Question: I'm trying to make the maze generator from the game Pengo in java and I have some troubles.
I have a class "Cellule" which means Cell in english (sorry I'm french and I didn't think to ask questions to you guys)
'''
public class Cellule{
int x;
int y;
int val;
public Cellule(int x,int y,int val)
{
this.x=x;
this.y=y;
this.val=val;
}
public int getX() {
return x;
}
public void setX(int x) {
this.x = x;
}
public int getY() {
return y;
}
public void setY(int y) {
this.y = y;
}
public int getVal() {
return val;
}
public void setVal(int val) {
this.val = val;
}
}
'''
Then I have a class "Plateau" which means board which contains my cell tab and all the functions to initialise and generate the maze
'''
public class Plateau {
Cellule[][] tab;
int m,n; //doivent etre des nombres impaires/ must be odd numbers
Cellule curPosVer;
Cellule curPosGen;
int verifX;
int verifY;
public Plateau(int m, int n){
if(m%2==1 && n%2==1){
this.tab = new Cellule[m][n];
this.m=m;
this.n=n;
this.curPosGen=new Cellule(m-1,0,9);
this.curPosVer=new Cellule(m-1,0,9);
this.verifX=0;
this.verifY=0;
}
else{
System.out.println("Les nombre m et n doivent etre des nombres impaires");
}
}
void initPlateau(){
for(int i=0;i<this.m;i++){
for(int j=0;j<this.n;j++){
this.tab[i][j]=new Cellule(i,j,1);
}
}
this.tab[m-1][0].setVal(0);
}
void affichePlateau(){
System.out.println("Test");
for(int i=0;i<m;i++){
for(int j=0;j<n;j++){
System.out.print(this.tab[i][j].getVal()+" ");
}
System.out.println("");
}
}
/*void pathFinder(){ //cherche un chemin a partir de curCellVer
if(this.tab[this.curPosVer.getX()-2][this.curPosVer.getY()].getVal()==0){
if(this.tab[this.curPosVer.getX()][this.curPosVer.getY()+2].getVal()==0){
}
}
}*/
void pathGen(){ //genere un chemin a partir de curPosGen/ generate a path from curPosGen
int dir;
while((this.curPosGen.getX()+2<=m-1)&&(this.tab[this.curPosGen.getX()+2][this.curPosGen.getY()].getVal()==1) ||
(this.curPosGen.getX()-2>=0)&&(this.tab[this.curPosGen.getX()-2][this.curPosGen.getY()].getVal()==1) ||
(this.curPosGen.getY()+2<=n-1)&&(this.tab[this.curPosGen.getX()][this.curPosGen.getY()+2].getVal()==1) ||
(this.curPosGen.getY()-2>=0)&&(this.tab[this.curPosGen.getX()][this.curPosGen.getY()-2].getVal()==1)){
dir=(int)(Math.random()*4);
switch(dir){
case 0://Nord
{
if(this.curPosGen.getX()-2>=0){
if(this.tab[this.curPosGen.getX()-2][this.curPosGen.getY()].getVal()==1){
this.tab[this.curPosGen.getX()-1][this.curPosGen.getY()].setVal(0);
this.tab[this.curPosGen.getX()-2][this.curPosGen.getY()].setVal(0);
this.curPosGen.setX(this.curPosGen.getX()-2);
}
}
}
break;
case 1://Est
{
if(this.curPosGen.getY()+2<=this.n){
if(this.tab[this.curPosGen.getX()][this.curPosGen.getY()+2].getVal()==1){
this.tab[this.curPosGen.getX()][this.curPosGen.getY()+1].setVal(0);
this.tab[this.curPosGen.getX()][this.curPosGen.getY()+2].setVal(0);
this.curPosGen.setY(this.curPosGen.getY()+2);
}
}
}
break;
case 2://Sud
{
if(this.curPosGen.getX()+2<=this.m-1){
if(this.tab[this.curPosGen.getX()+2][this.curPosGen.getY()].getVal()==1){
this.tab[this.curPosGen.getX()+1][this.curPosGen.getY()].setVal(0);
this.tab[this.curPosGen.getX()+2][this.curPosGen.getY()].setVal(0);
this.curPosGen.setX(this.curPosGen.getX()+2);
}
}
}
break;
case 3://Ouest
{
if(this.curPosGen.getY()-2>0){
if(this.tab[this.curPosGen.getX()][this.curPosGen.getY()-2].getVal()==1){
this.tab[this.curPosGen.getX()][this.curPosGen.getY()-1].setVal(0);
this.tab[this.curPosGen.getX()][this.curPosGen.getY()-2].setVal(0);
this.curPosGen.setY(this.curPosGen.getY()-2);
}
}
}
break;
}
this.pathGen();
}
}
}
'''
The recursive function which causes the problem is 'pathGen()'
Finally, my main looks like this
'''
public class TestMain {
public static void main(String args[]){
Plateau p=new Plateau(13,15);
p.initPlateau();
p.affichePlateau();
p.pathGen();
p.affichePlateau();
}
}
'''
It returns me something like this about 1/10 times

It would be awesome if you could help me! Thanks a lot
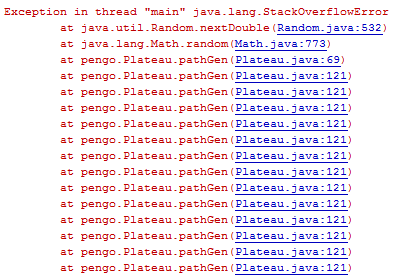
Answer: I think that I don't get the complete meaning of your code but as stated by the exception, you are exceeding the capacity of the invocation stack with recursive calls to pathGen.
Why do you need recursion in this case? You have already defined the condition for ending in the while clause
'''
while((this.curPosGen.getX()+2<=m-1)&&(this.tab[this.curPosGen.getX()+2][this.curPosGen.getY()].getVal()==1) ||
(this.curPosGen.getX()-2>=0)&&(this.tab[this.curPosGen.getX()-2][this.curPosGen.getY()].getVal()==1) ||
(this.curPosGen.getY()+2<=n-1)&&(this.tab[this.curPosGen.getX()][this.curPosGen.getY()+2].getVal()==1) ||
(this.curPosGen.getY()-2>=0)&&(this.tab[this.curPosGen.getX()][this.curPosGen.getY()-2].getVal()==1)){
'''
just keep on iterating, without invoking another pathGen().